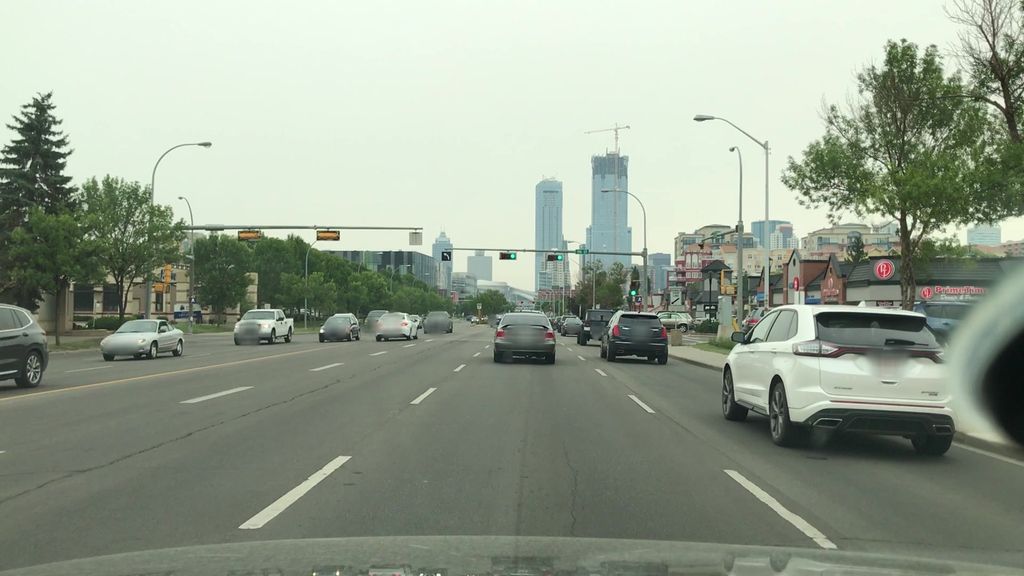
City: edmonton